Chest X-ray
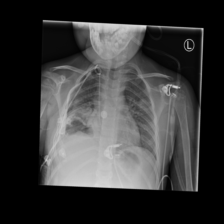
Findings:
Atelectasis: negative
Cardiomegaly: negative
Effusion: negative
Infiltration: negative
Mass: negative
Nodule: negative
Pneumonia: negative
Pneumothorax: negative
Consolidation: positive
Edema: negative
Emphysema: negative
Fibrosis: negative
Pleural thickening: negative
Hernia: negative